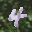
Label: 4